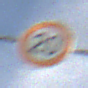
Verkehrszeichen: Geschwindigkeit20
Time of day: MorningAfternoon
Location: Outdoor (Nature)
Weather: PartlyCloudy
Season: NotSpecified
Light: Natural